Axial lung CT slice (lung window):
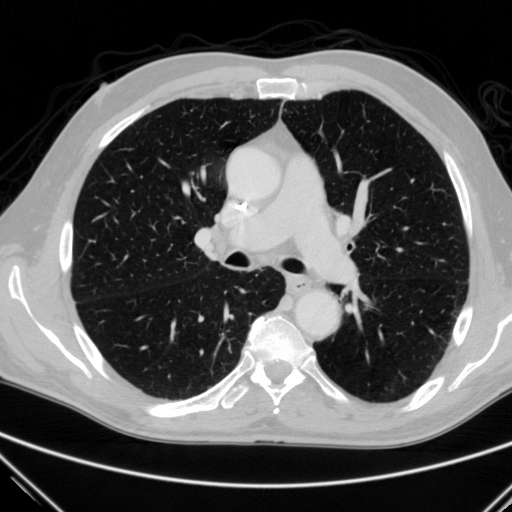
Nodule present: no